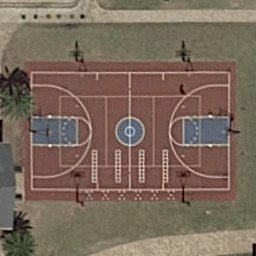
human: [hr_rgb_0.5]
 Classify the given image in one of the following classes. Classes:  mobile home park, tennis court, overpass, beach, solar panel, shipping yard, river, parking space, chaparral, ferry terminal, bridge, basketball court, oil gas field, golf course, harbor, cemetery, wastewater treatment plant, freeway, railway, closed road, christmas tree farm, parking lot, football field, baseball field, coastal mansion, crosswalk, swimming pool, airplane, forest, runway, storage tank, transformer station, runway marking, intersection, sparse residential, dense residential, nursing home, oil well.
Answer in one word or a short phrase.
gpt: basketball court